Question: I'm having an issue using the Kendo UI Window to show an editing form that also has a Bootstrap Color Picker on it. The issue is that the window always shows on top of the color picker and covers half of it. If the window is set up as a modal window, you can't touch the color picker, but if the modal setting is set to false, you can change the color, but you'll only see half of the window. Does anyone have any suggestions on how to get the color picker to show on top of the Kendo UI Window? I've attached a screen shot to show the issue. Thanks.
For further details:
There's a grid on the parent page that has a button that opens the Kendo UI window, which then loads a partial view. The partial view has the editing controls in it along with the color picker. The color picker is set on a span tag:
'''
<span class="color" data-color="@Model.LabelColor" data-color-format="hex" id="BreedingColorPicker">
@Html.HiddenFor(m => m.LabelColor)
<span class="add-on"><i class="label_color_box" style="background-color: @Model.LabelColor">&nbsp;</i></span>
</span>
'''

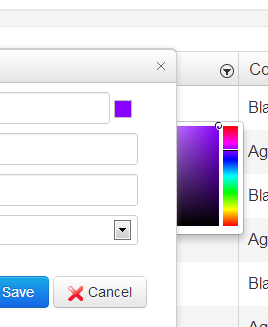
Answer: This was an easier fix than I thought, just took a while to find. The issue with this was determining the z-indexes for the elements. The Kendo UI Window had a z-index of 10007, which was much higher than what I was trying to set the z-index to on the color picker. The solution I came up with was to go into the bootstrap colorpicker.css file and add the z-index to it manually. For anyone else that might be having a similar issue, just make the following change to the colorpicker.css file:
'''
.colorpicker {
*zoom: 1;
top: 0;
left: 0;
padding: 4px;
min-width: 120px;
margin-top: 1px;
-webkit-border-radius: 4px;
-moz-border-radius: 4px;
border-radius: 4px;
z-index: 12000; /* Added to make sure the color picker shows up on top of the Kendo UI Windows */
}
'''